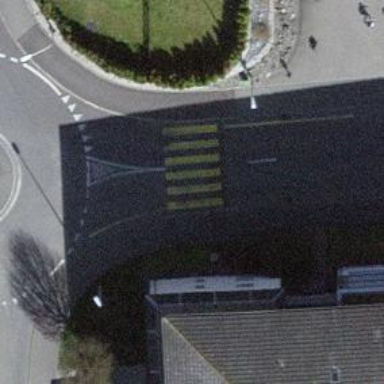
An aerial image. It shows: Kerb barrier.